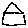
Label: house